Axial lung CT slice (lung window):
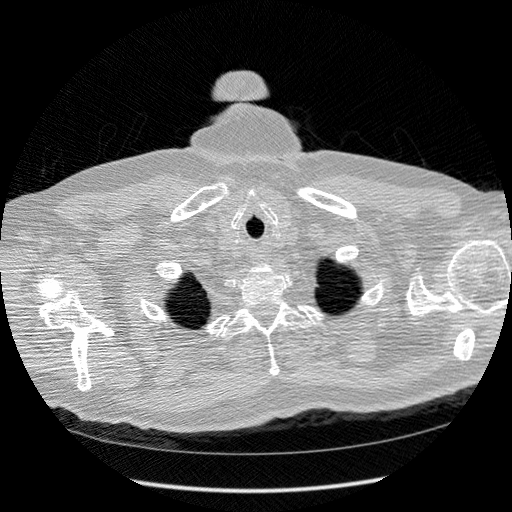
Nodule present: no